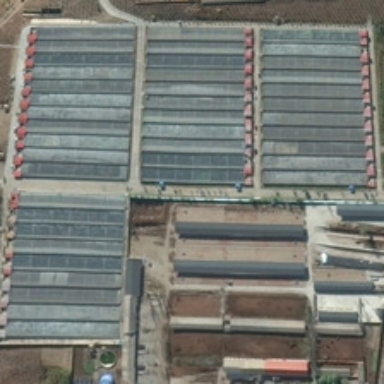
A large building in an industrial area .